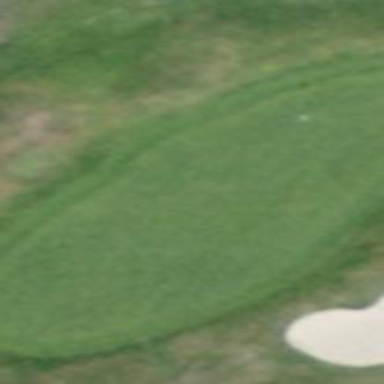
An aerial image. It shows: Picturesque green golfing area with grass land use.